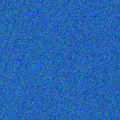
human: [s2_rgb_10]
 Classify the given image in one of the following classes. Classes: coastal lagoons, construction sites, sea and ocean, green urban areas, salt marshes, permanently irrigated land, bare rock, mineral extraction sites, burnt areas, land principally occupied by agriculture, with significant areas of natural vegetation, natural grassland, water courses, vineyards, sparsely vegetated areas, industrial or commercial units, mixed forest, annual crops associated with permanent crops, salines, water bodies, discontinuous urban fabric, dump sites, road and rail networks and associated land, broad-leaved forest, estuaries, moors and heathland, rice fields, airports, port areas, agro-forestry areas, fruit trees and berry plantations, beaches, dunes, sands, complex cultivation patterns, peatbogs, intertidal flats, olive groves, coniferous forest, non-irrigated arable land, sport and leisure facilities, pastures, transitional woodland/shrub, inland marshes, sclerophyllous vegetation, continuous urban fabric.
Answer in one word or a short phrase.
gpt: sea and ocean